Field crop: maize
Growth stage: 2
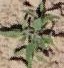
Species: atriplex